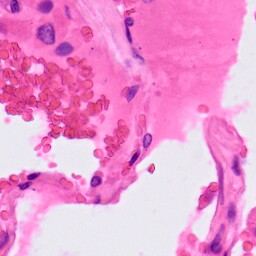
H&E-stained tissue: Lung